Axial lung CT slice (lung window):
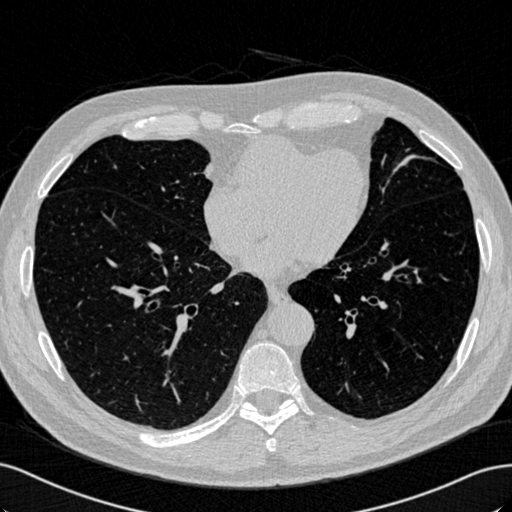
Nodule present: no